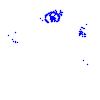
Particle: electron